Question: I want to add an inputText to my dataTable. this inputText will be used to add a new user (Name, Role, Age) and save it to the database. i can olso update the existing values in the dataTable. For example let's say i have this dataTable.

What i would like to do is to dynamically add an inputText fields to the first row of the Table on button click. I fill in the values to insert and click on a save button.
The idea i come with is to add 'editable="true"' to the dataTable and use '<p:cellEditor>' and '<p:rowEditor/>' like this:
'''
<p:dataTable var="item" value="#{userControler.users}" editable="true">
<p:column>
<p:cellEditor>
<f:facet name="output">
<h:outputText value="#{item.name}"/>
</f:facet>
<f:facet name="input">
<p:inputText value="#{item.name}" style="width:100%"/>
</f:facet>
</p:cellEditor>
</p:column>
<p:column>
<p:rowEditor />
</p:column>
</p:dataTable>
'''
and then add a new epmty user to my list, refresh the dataTable, edit the new user and save it on the event 'rowEdit'. is there another way to do this?
Because the problem i face is due to my composite-id. when i enter new value i can't know if i'm going to update or save the given value. (suppose the composite-id is Name and role. if i want to insert a new value and then i make a mistake and insert an existing value i'm going to have an update instead of an error message).
Hope I'm clear enough. if not i can provide more information.Thank you.
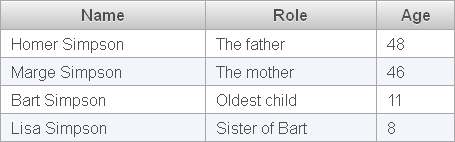
Answer: I did as BalusC suggested.
'''
<p:dataTable var="item" value="#{userControler.users}" editable="true">
<p:column>
<p:cellEditor>
<f:facet name="output">
<h:outputText value="#{item.name}"/>
</f:facet>
<f:facet name="input">
<p:inputText value="#{item.name}" style="width:100%"/>
</f:facet>
</p:cellEditor>
<f:facet name="footer">
<p:inputText value="#{userControler.newUser.name}" />
</f:facet>
</p:column>
<p:column>
<p:rowEditor />
<f:facet name="footer"><p:commandButton action="#{userControler.add}"/></f:facet>
</p:column>
</p:dataTable>
'''
Works fine.